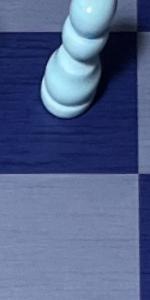
Label: Empty